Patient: sex M, age 61
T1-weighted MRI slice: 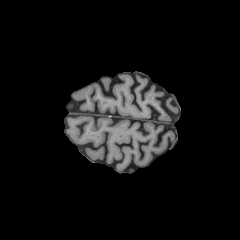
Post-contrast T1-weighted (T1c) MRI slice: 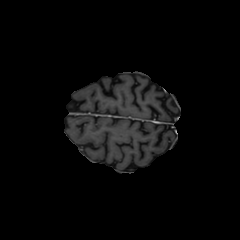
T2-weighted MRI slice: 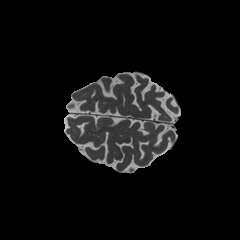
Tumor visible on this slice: no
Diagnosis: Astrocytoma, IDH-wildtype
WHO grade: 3